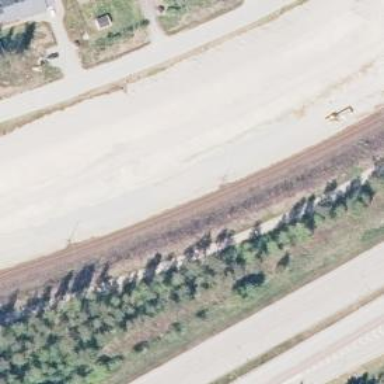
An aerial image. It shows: Railway with continuous electrified contact lines.